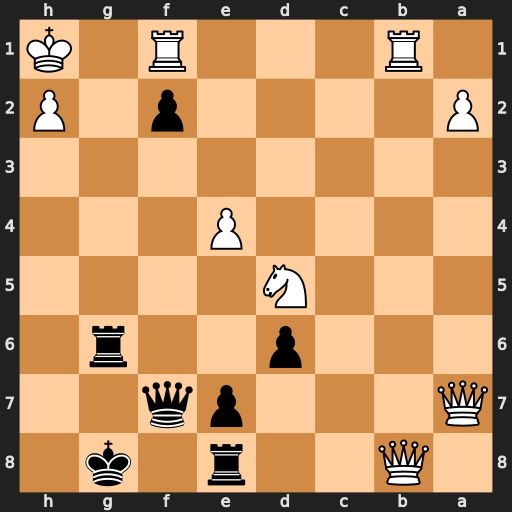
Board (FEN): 1Q2r1k1/Q3pq2/3p2r1/3N4/4P3/8/P4p1P/1R3R1K
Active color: b
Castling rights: -
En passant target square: -
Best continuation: Qf3#